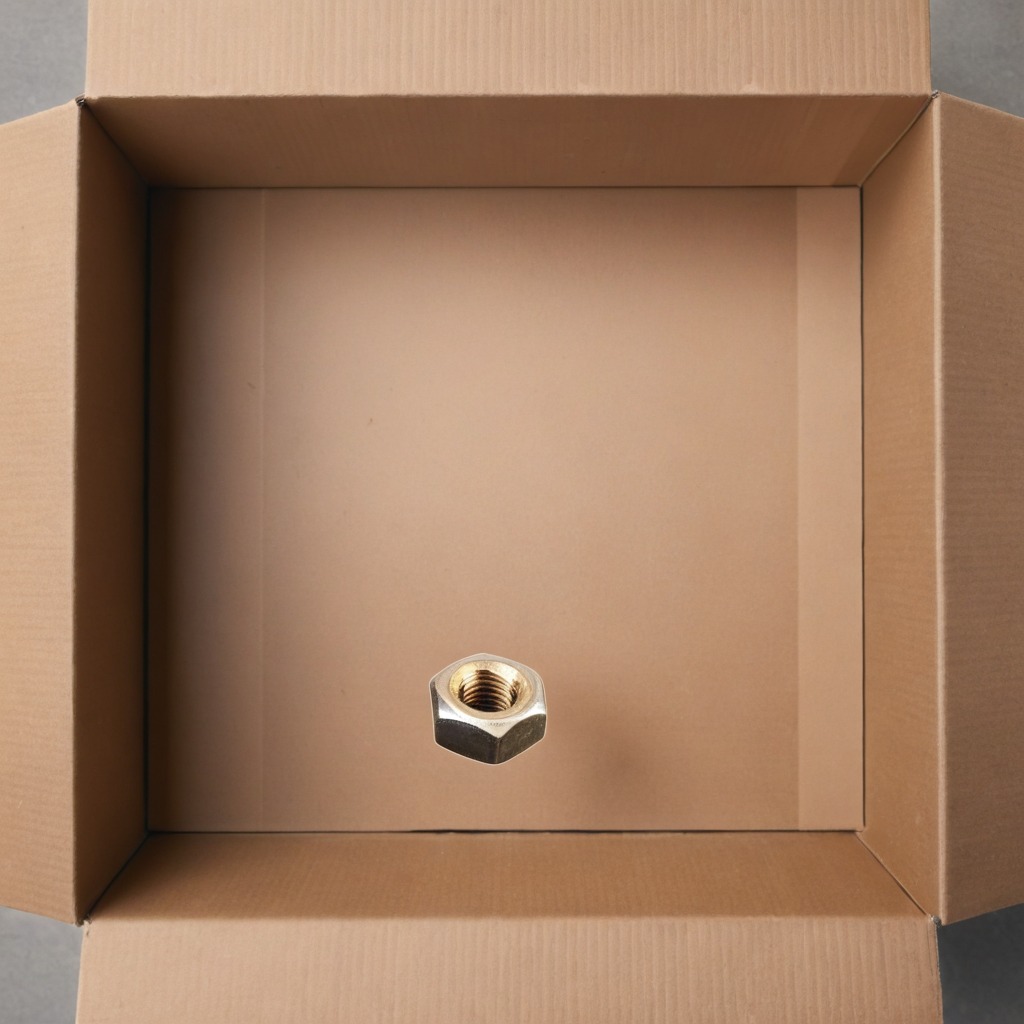
A metal nut is lying on a cardboard box surface in an outdoor workshop during daytime bright natural light soft shadows slightly creased but